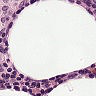
Metastatic tissue present: no